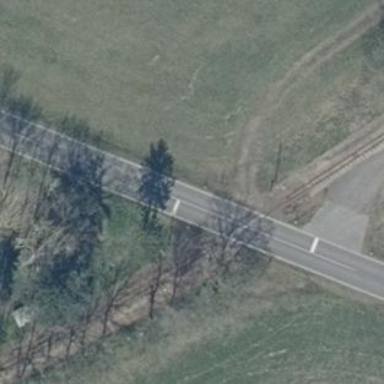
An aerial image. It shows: Level crossing along the railway.